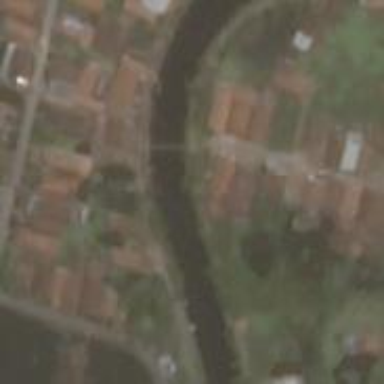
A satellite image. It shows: Residential road with bridge.